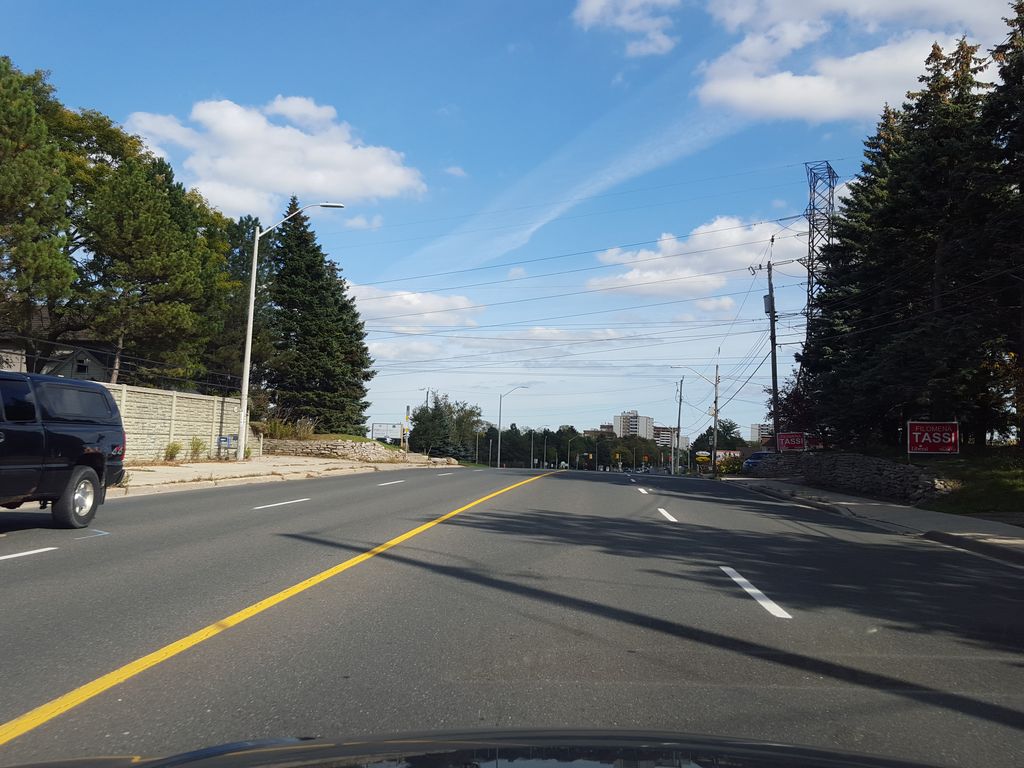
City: hamilton